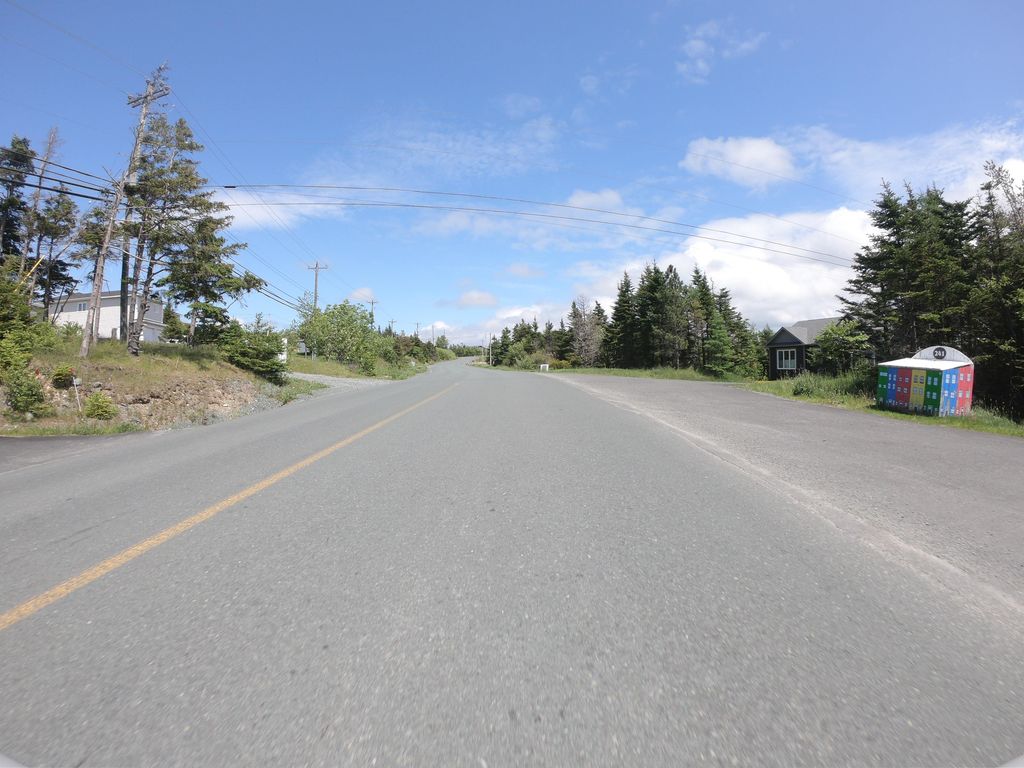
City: st_johns